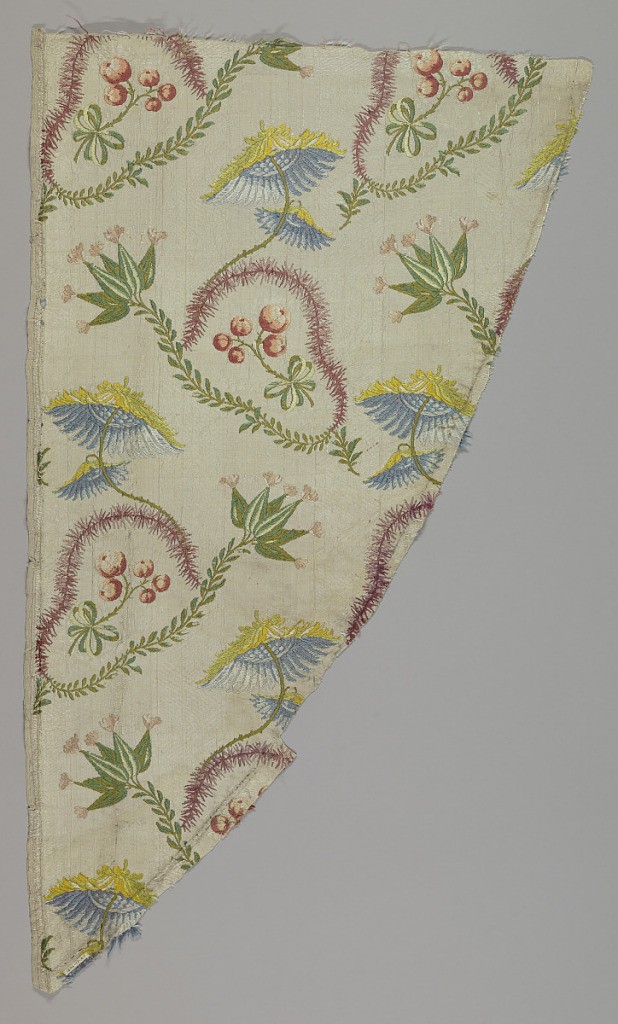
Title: Fragment
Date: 1750–1800
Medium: silk Technique: plain compound weave with discontinuous supplementary weft (brocaded)
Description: Polychrome umbrella-like flowers and amorphous shapes on white ground.